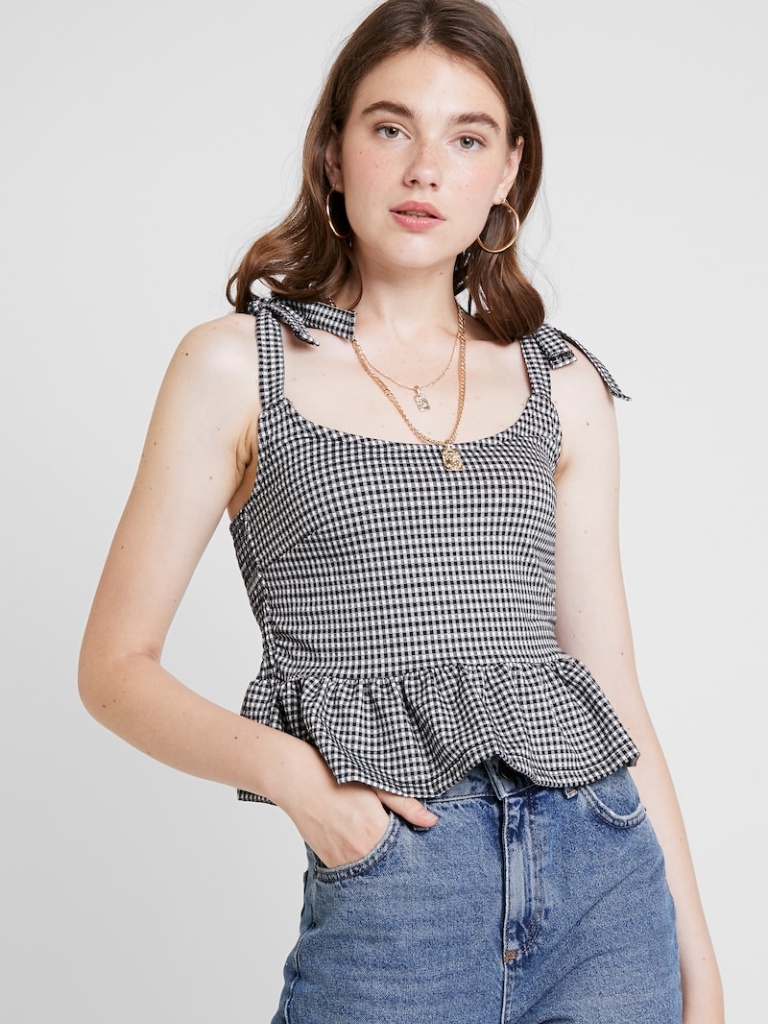
cotton fitted sleeveless waist length Untucked scoop tank